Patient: sex M, age 66
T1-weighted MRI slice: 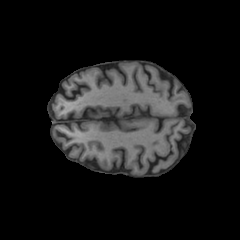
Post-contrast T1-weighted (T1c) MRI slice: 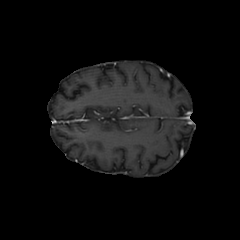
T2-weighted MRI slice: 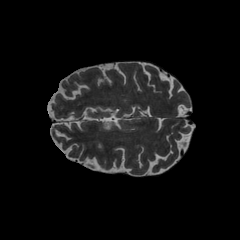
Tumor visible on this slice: no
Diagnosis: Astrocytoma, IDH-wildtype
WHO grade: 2